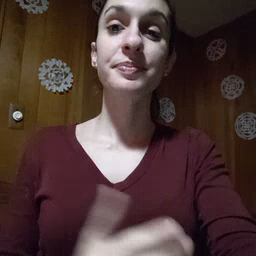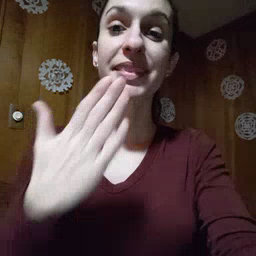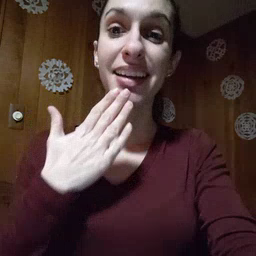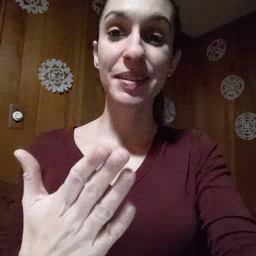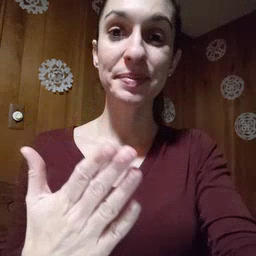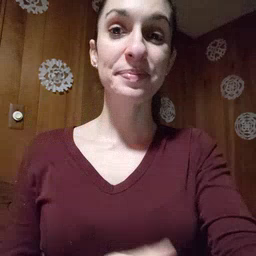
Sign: thankyou